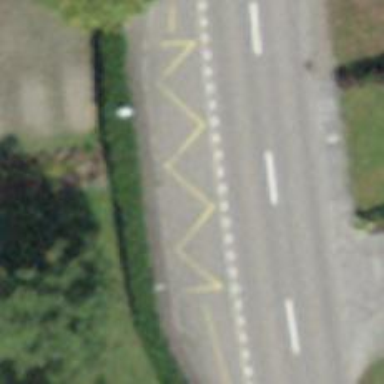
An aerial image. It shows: Bus stop with platform for public transport.